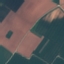
Land use / land cover: AnnualCrop